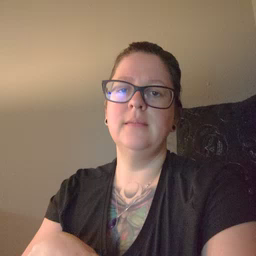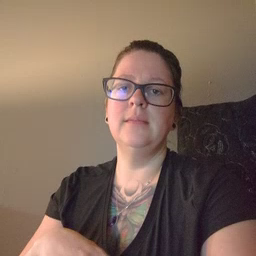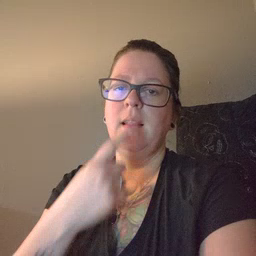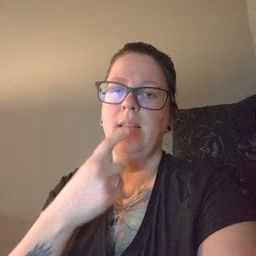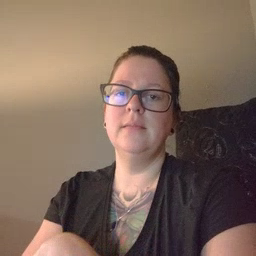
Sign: tongue